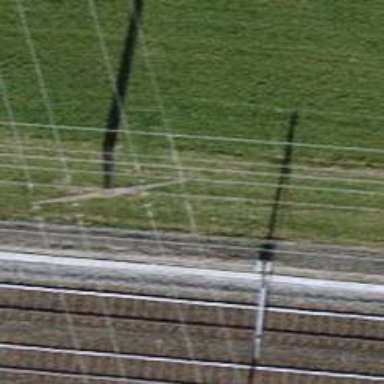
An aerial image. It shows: Power line with three cables.